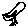
Label: bird